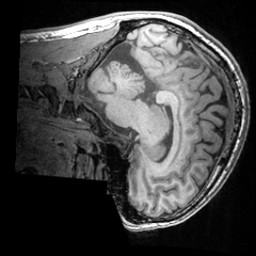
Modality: T1w
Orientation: sagittal
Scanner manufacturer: ge
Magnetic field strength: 3 T
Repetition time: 0.008368 s
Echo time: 0.00326 s